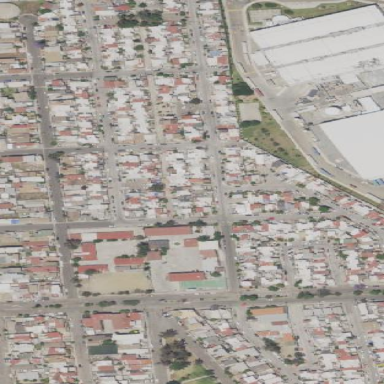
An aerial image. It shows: Residential area characterized by buildings and homes within quarter of the city.